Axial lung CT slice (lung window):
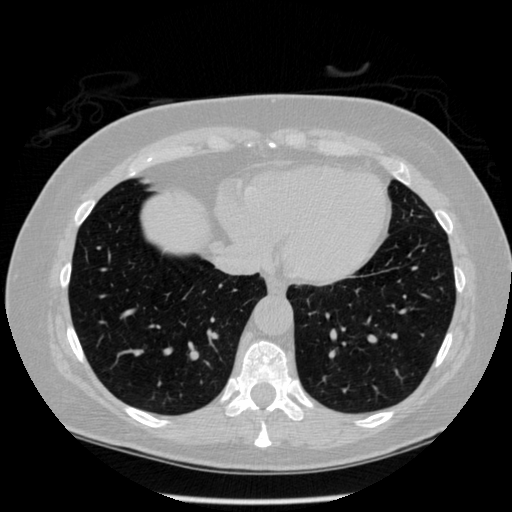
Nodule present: no